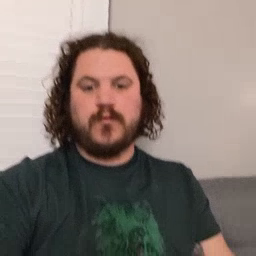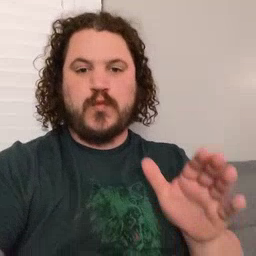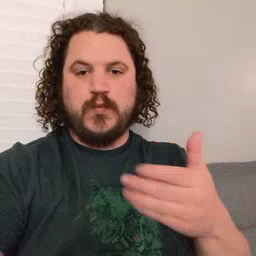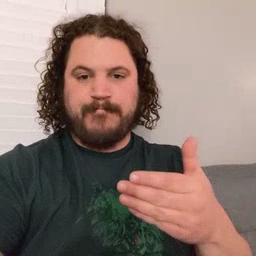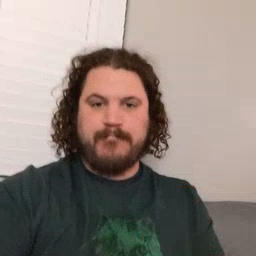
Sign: room